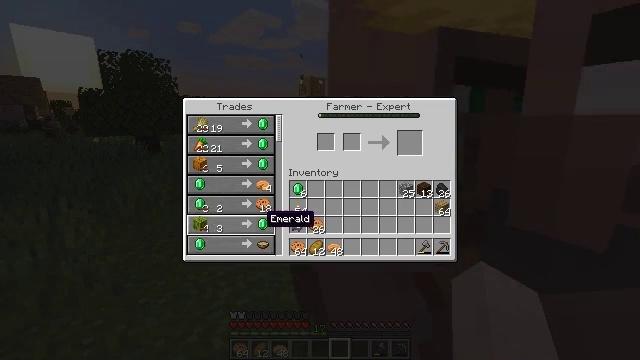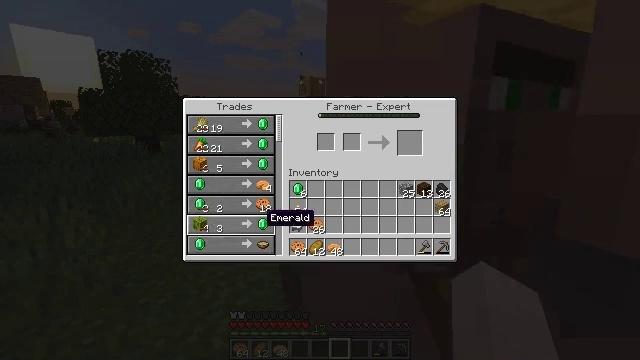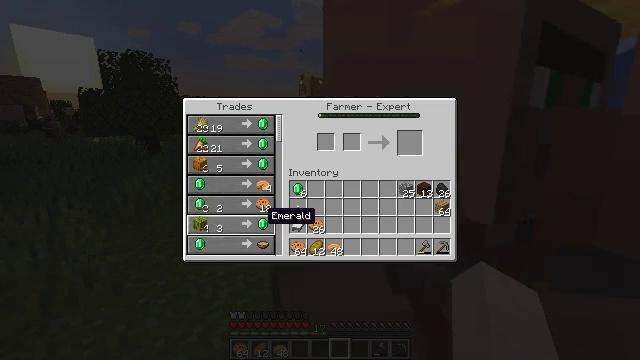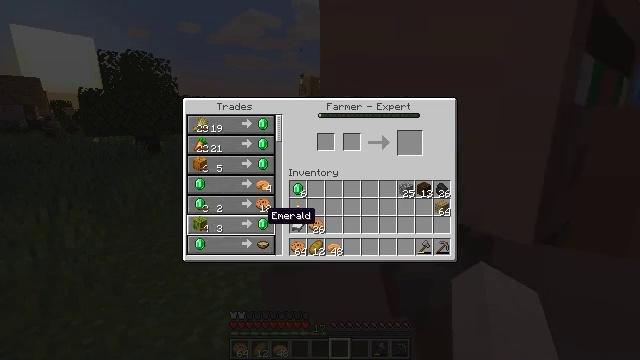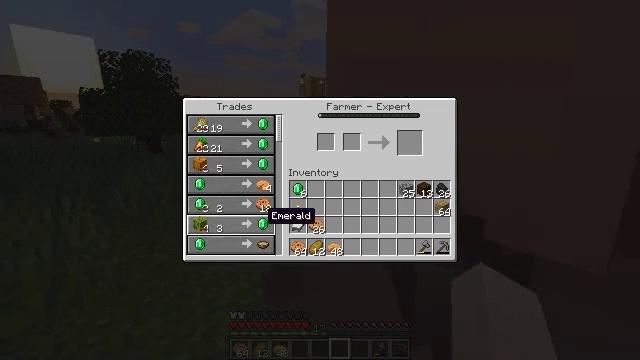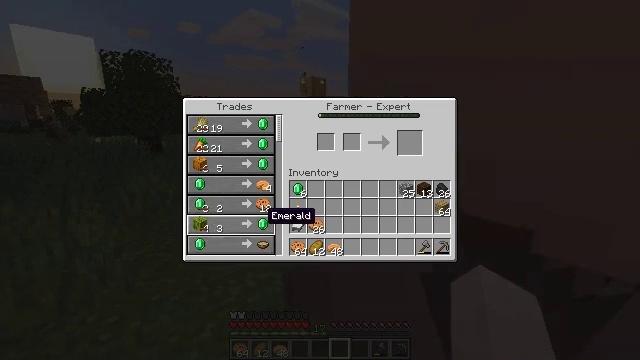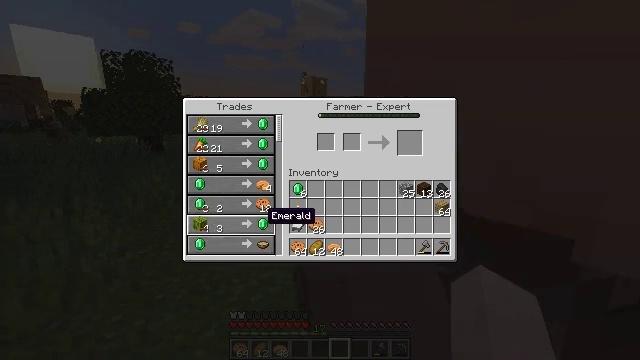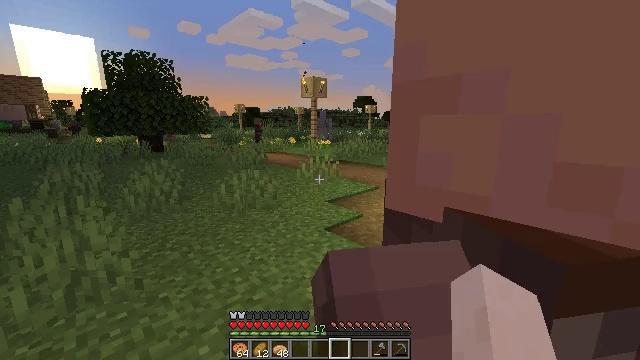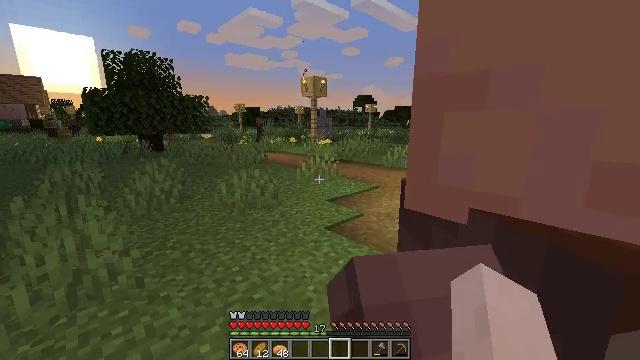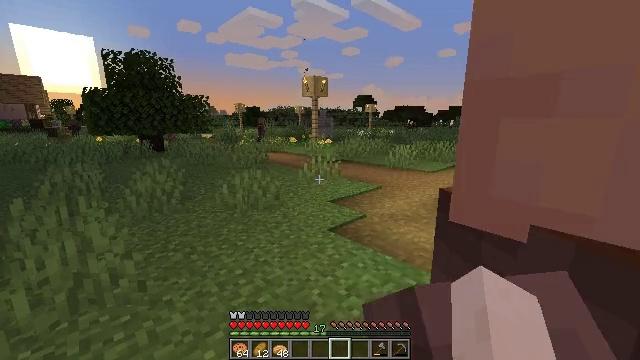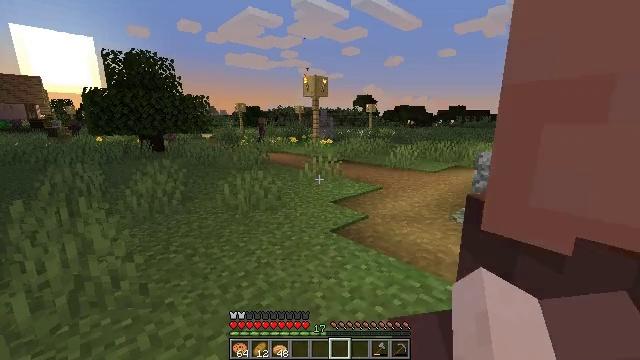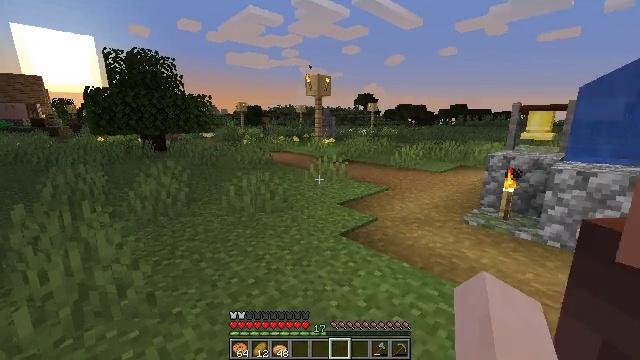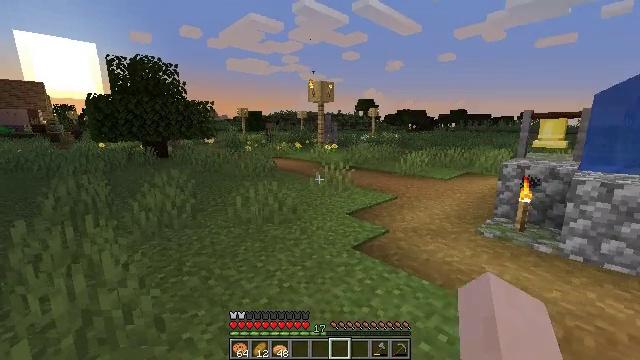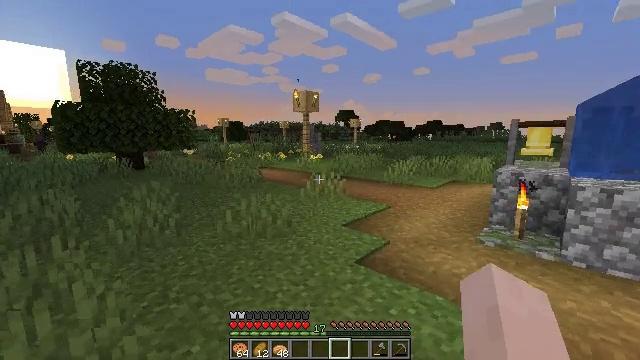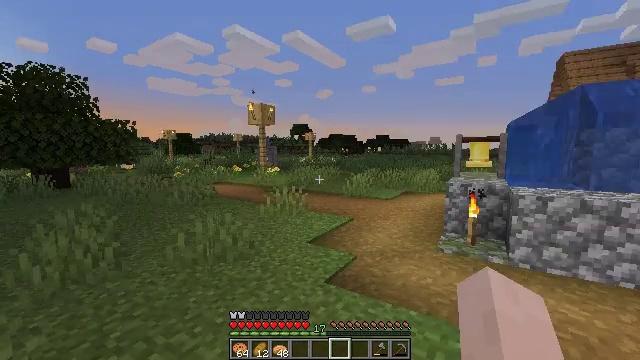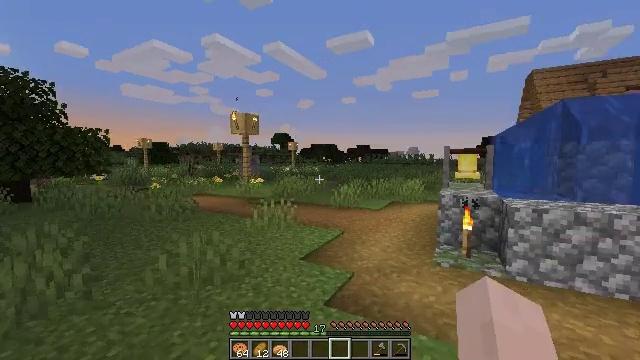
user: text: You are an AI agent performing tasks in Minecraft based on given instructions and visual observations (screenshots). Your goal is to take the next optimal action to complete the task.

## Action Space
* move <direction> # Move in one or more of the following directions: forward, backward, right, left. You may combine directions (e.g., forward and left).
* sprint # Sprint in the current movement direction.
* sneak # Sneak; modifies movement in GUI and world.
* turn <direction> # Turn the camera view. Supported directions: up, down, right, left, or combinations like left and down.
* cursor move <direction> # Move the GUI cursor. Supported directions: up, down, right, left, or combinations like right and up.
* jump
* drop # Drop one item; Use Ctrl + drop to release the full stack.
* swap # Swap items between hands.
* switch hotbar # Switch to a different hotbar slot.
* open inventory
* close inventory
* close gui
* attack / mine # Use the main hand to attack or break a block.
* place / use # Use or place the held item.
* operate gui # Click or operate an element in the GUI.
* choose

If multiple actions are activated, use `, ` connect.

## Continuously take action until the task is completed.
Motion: motion action
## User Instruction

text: Craft a suspicious stew.
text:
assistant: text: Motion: no_op
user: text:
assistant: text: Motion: no_op
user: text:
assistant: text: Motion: no_op
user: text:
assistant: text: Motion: no_op
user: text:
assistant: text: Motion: no_op
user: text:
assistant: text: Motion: no_op
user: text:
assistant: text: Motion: close inventory
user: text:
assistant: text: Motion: close inventory
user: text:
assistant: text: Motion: move forward and move left, close inventory
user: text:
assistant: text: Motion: move forward and move left
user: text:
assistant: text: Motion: move forward and move left
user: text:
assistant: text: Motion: move forward and move left, turn up
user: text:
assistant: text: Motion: move forward and move left, turn right and up
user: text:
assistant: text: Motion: move forward and move left, turn right and up
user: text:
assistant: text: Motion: move forward and move left, turn right and up
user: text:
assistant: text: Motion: move forward, turn right and up
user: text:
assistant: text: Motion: move forward, turn right and up
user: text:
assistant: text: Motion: move forward
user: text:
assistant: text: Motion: move forward
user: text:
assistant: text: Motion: move forward
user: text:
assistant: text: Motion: move forward, sprint
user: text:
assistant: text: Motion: move forward, sprint
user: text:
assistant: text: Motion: move forward, sprint
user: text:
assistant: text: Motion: move forward, sprint, turn right
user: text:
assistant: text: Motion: move forward, sprint, turn right and down
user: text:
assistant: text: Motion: move forward, sprint, turn right and down
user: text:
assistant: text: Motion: move forward, sprint
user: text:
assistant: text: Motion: move forward, sprint
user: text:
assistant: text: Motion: move forward, sprint
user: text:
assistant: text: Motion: move forward, sprint